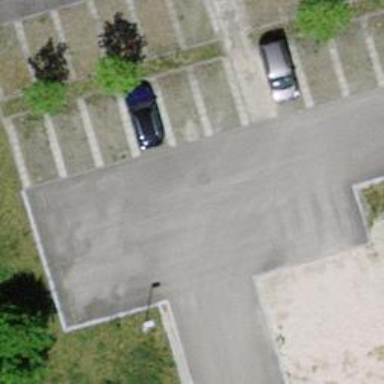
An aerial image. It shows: Road serving as parking aisle.